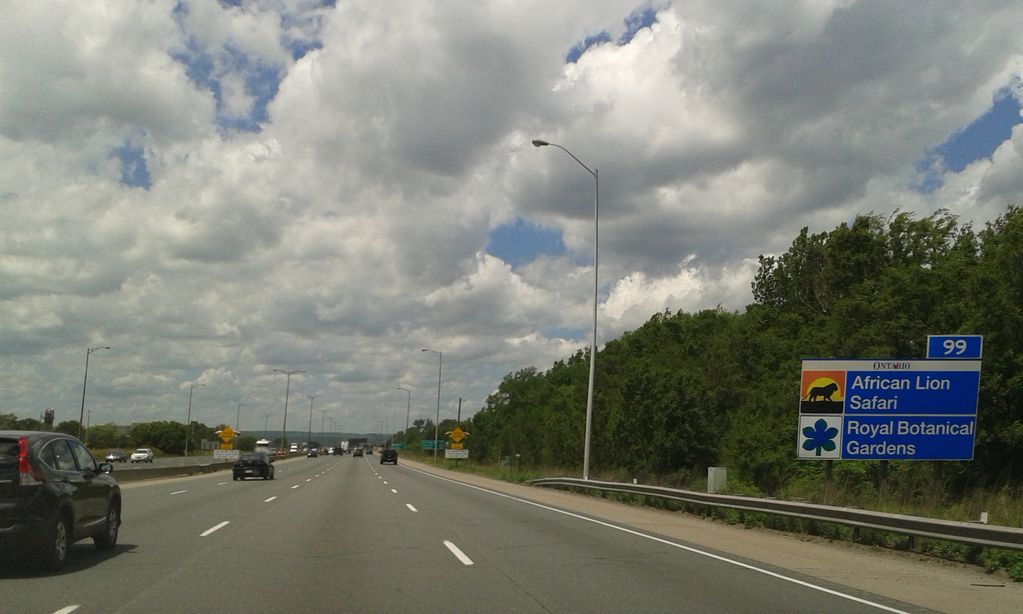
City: hamilton